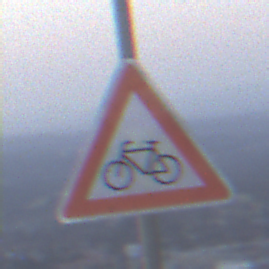
Verkehrszeichen: RadverkehrRechts
Umgebung: Outdoor, Suburban
Tageszeit: SunriseSunset
Wetter: Clear
Licht: Natural
Jahreszeit: NotSpecified
Kontrast: LowContrast